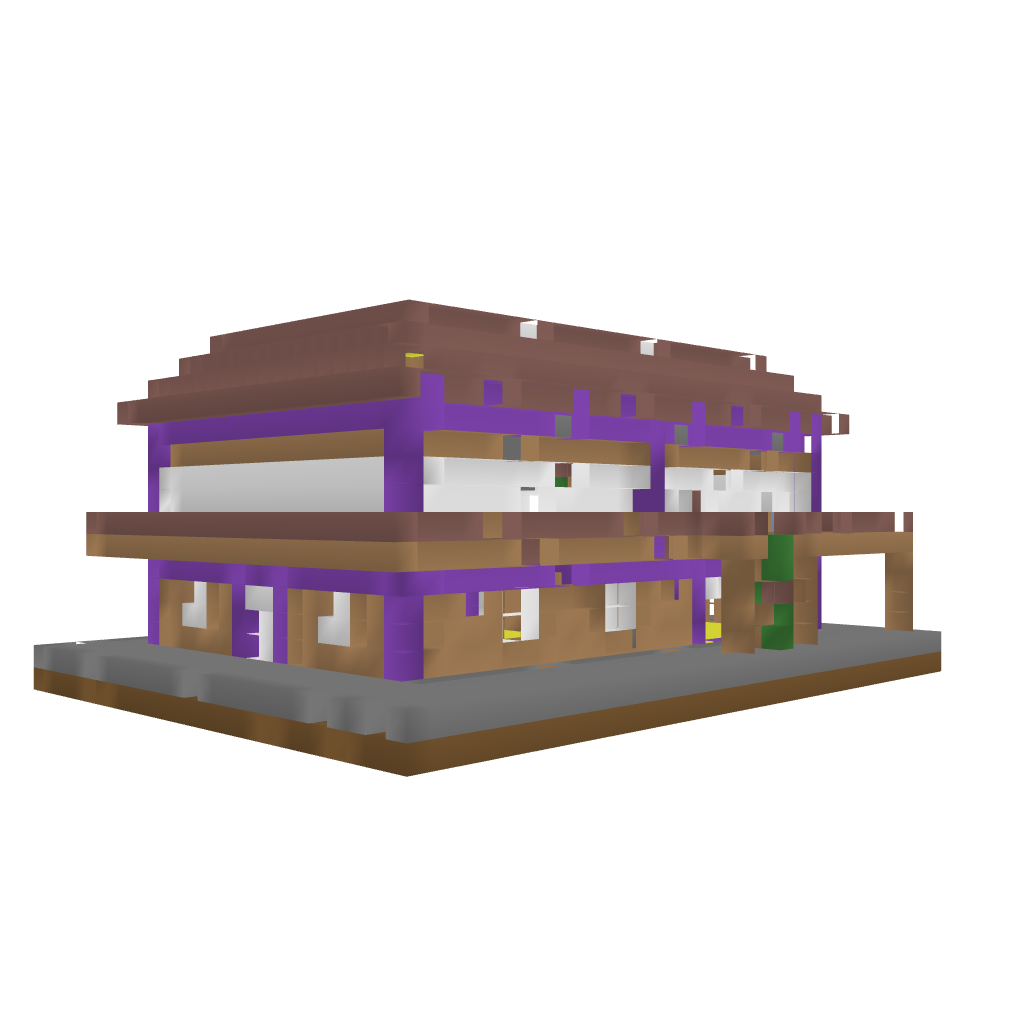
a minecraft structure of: Basic Box Wooden House bad low quality